Question: Count the number of objects in the diagram.
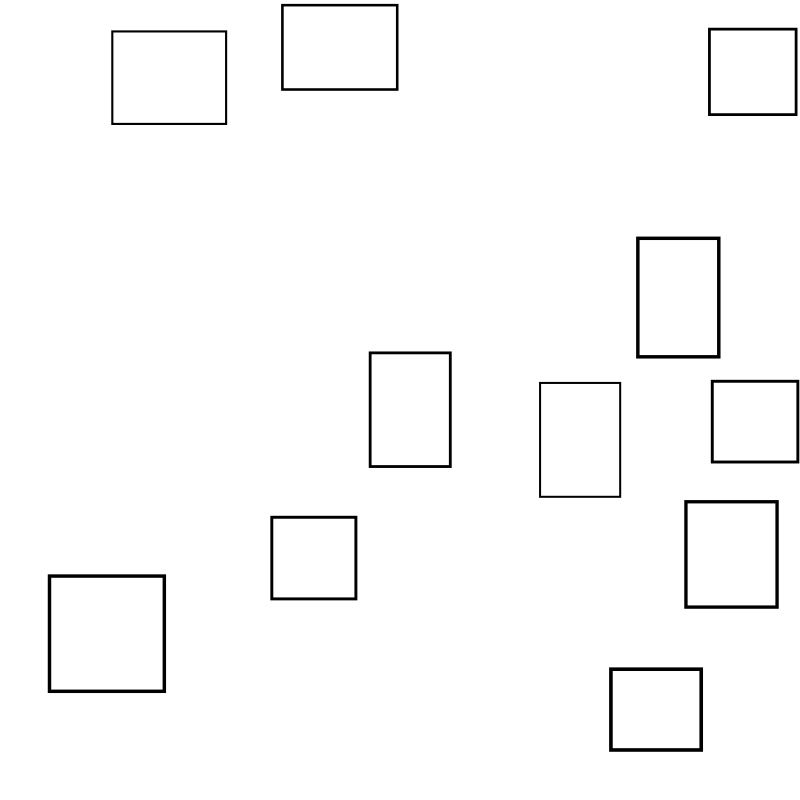
Answer: 11